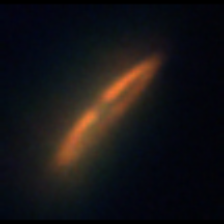
Taxon: Pennate
Group: Diatoms